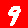
Digit: 9